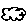
Label: cloud